Interaction volume radius: 5 \u00c5
Interaction volume height: 15 \u00c5
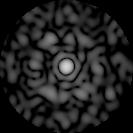
Disorder parameter: 0.8371